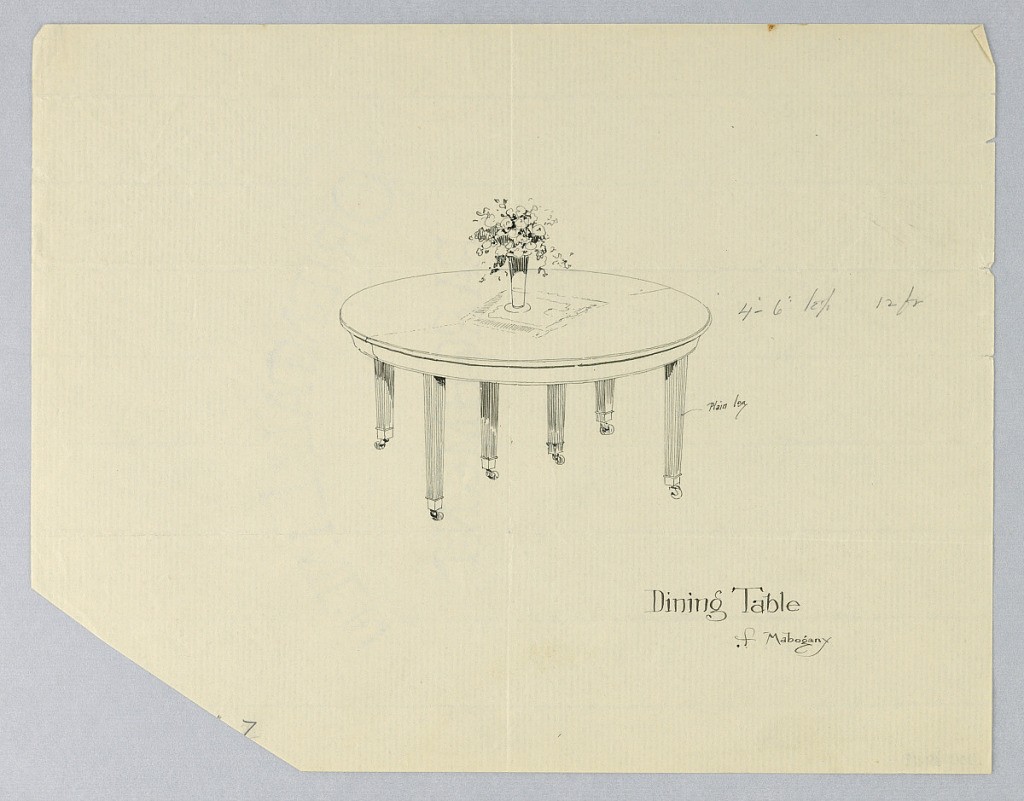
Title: Design for a six Plain-legged Dining Table of Mahogany
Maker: A.N. Davenport Co.
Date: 1900–05
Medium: Pen and black ink on thin, cream paper
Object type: Drawing
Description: Round molded top with a dividing stretcher running across center, is raised on six plain slightly tapering legs, one pair on either side and one pair at center.  Vase with a flower bouquet on a napkin is at center.